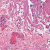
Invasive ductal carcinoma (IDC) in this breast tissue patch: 0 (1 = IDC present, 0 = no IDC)